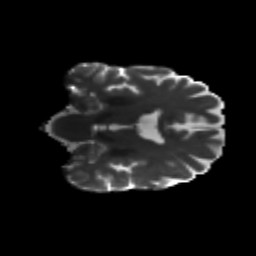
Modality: T2w
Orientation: coronal
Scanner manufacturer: siemens
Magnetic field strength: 3 T
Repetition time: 8.8 s
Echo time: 0.085 s